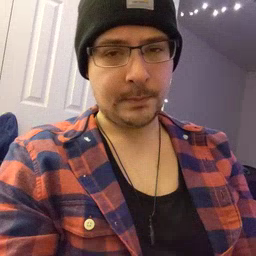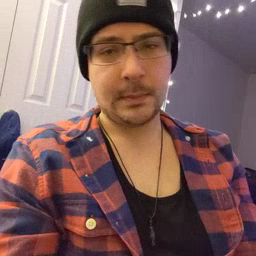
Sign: mad